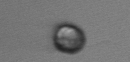
Label: Dinophyceae